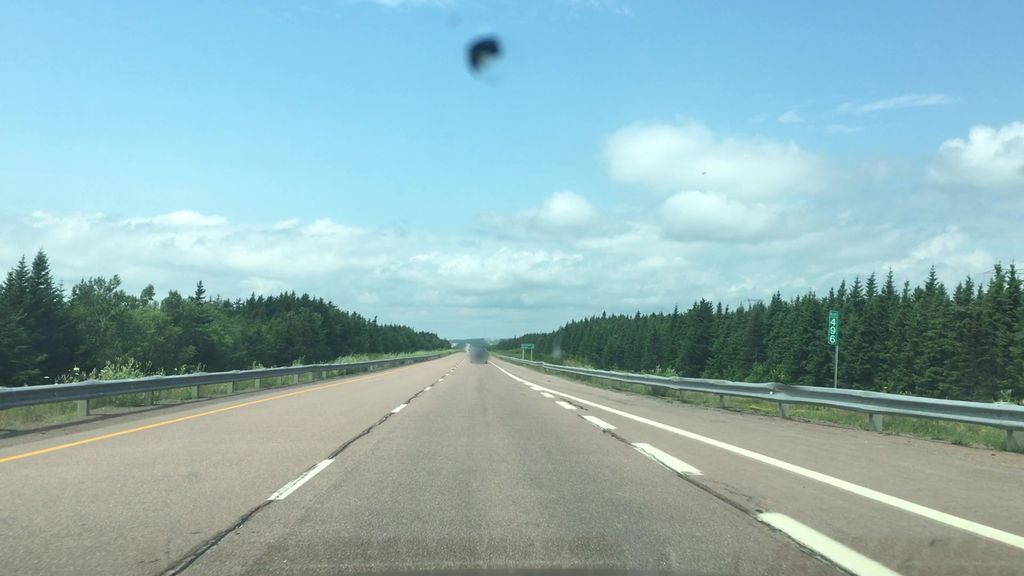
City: charlottetown